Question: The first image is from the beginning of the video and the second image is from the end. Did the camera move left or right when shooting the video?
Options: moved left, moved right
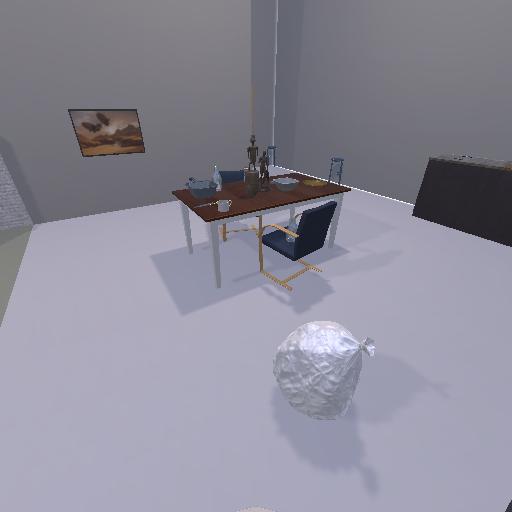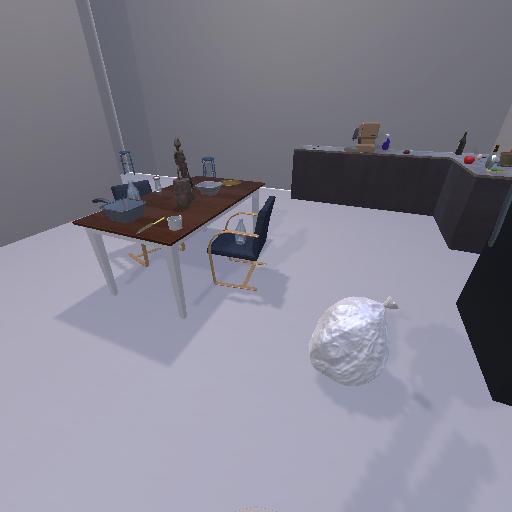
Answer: moved left